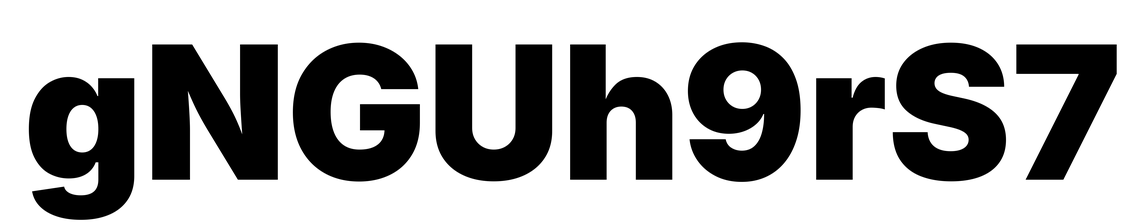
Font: Inter_Black